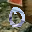
Label: 0